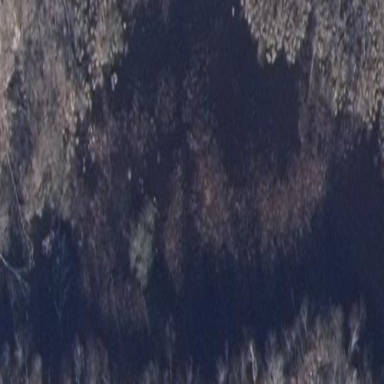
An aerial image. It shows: Reedbed in wetland area.